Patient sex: F
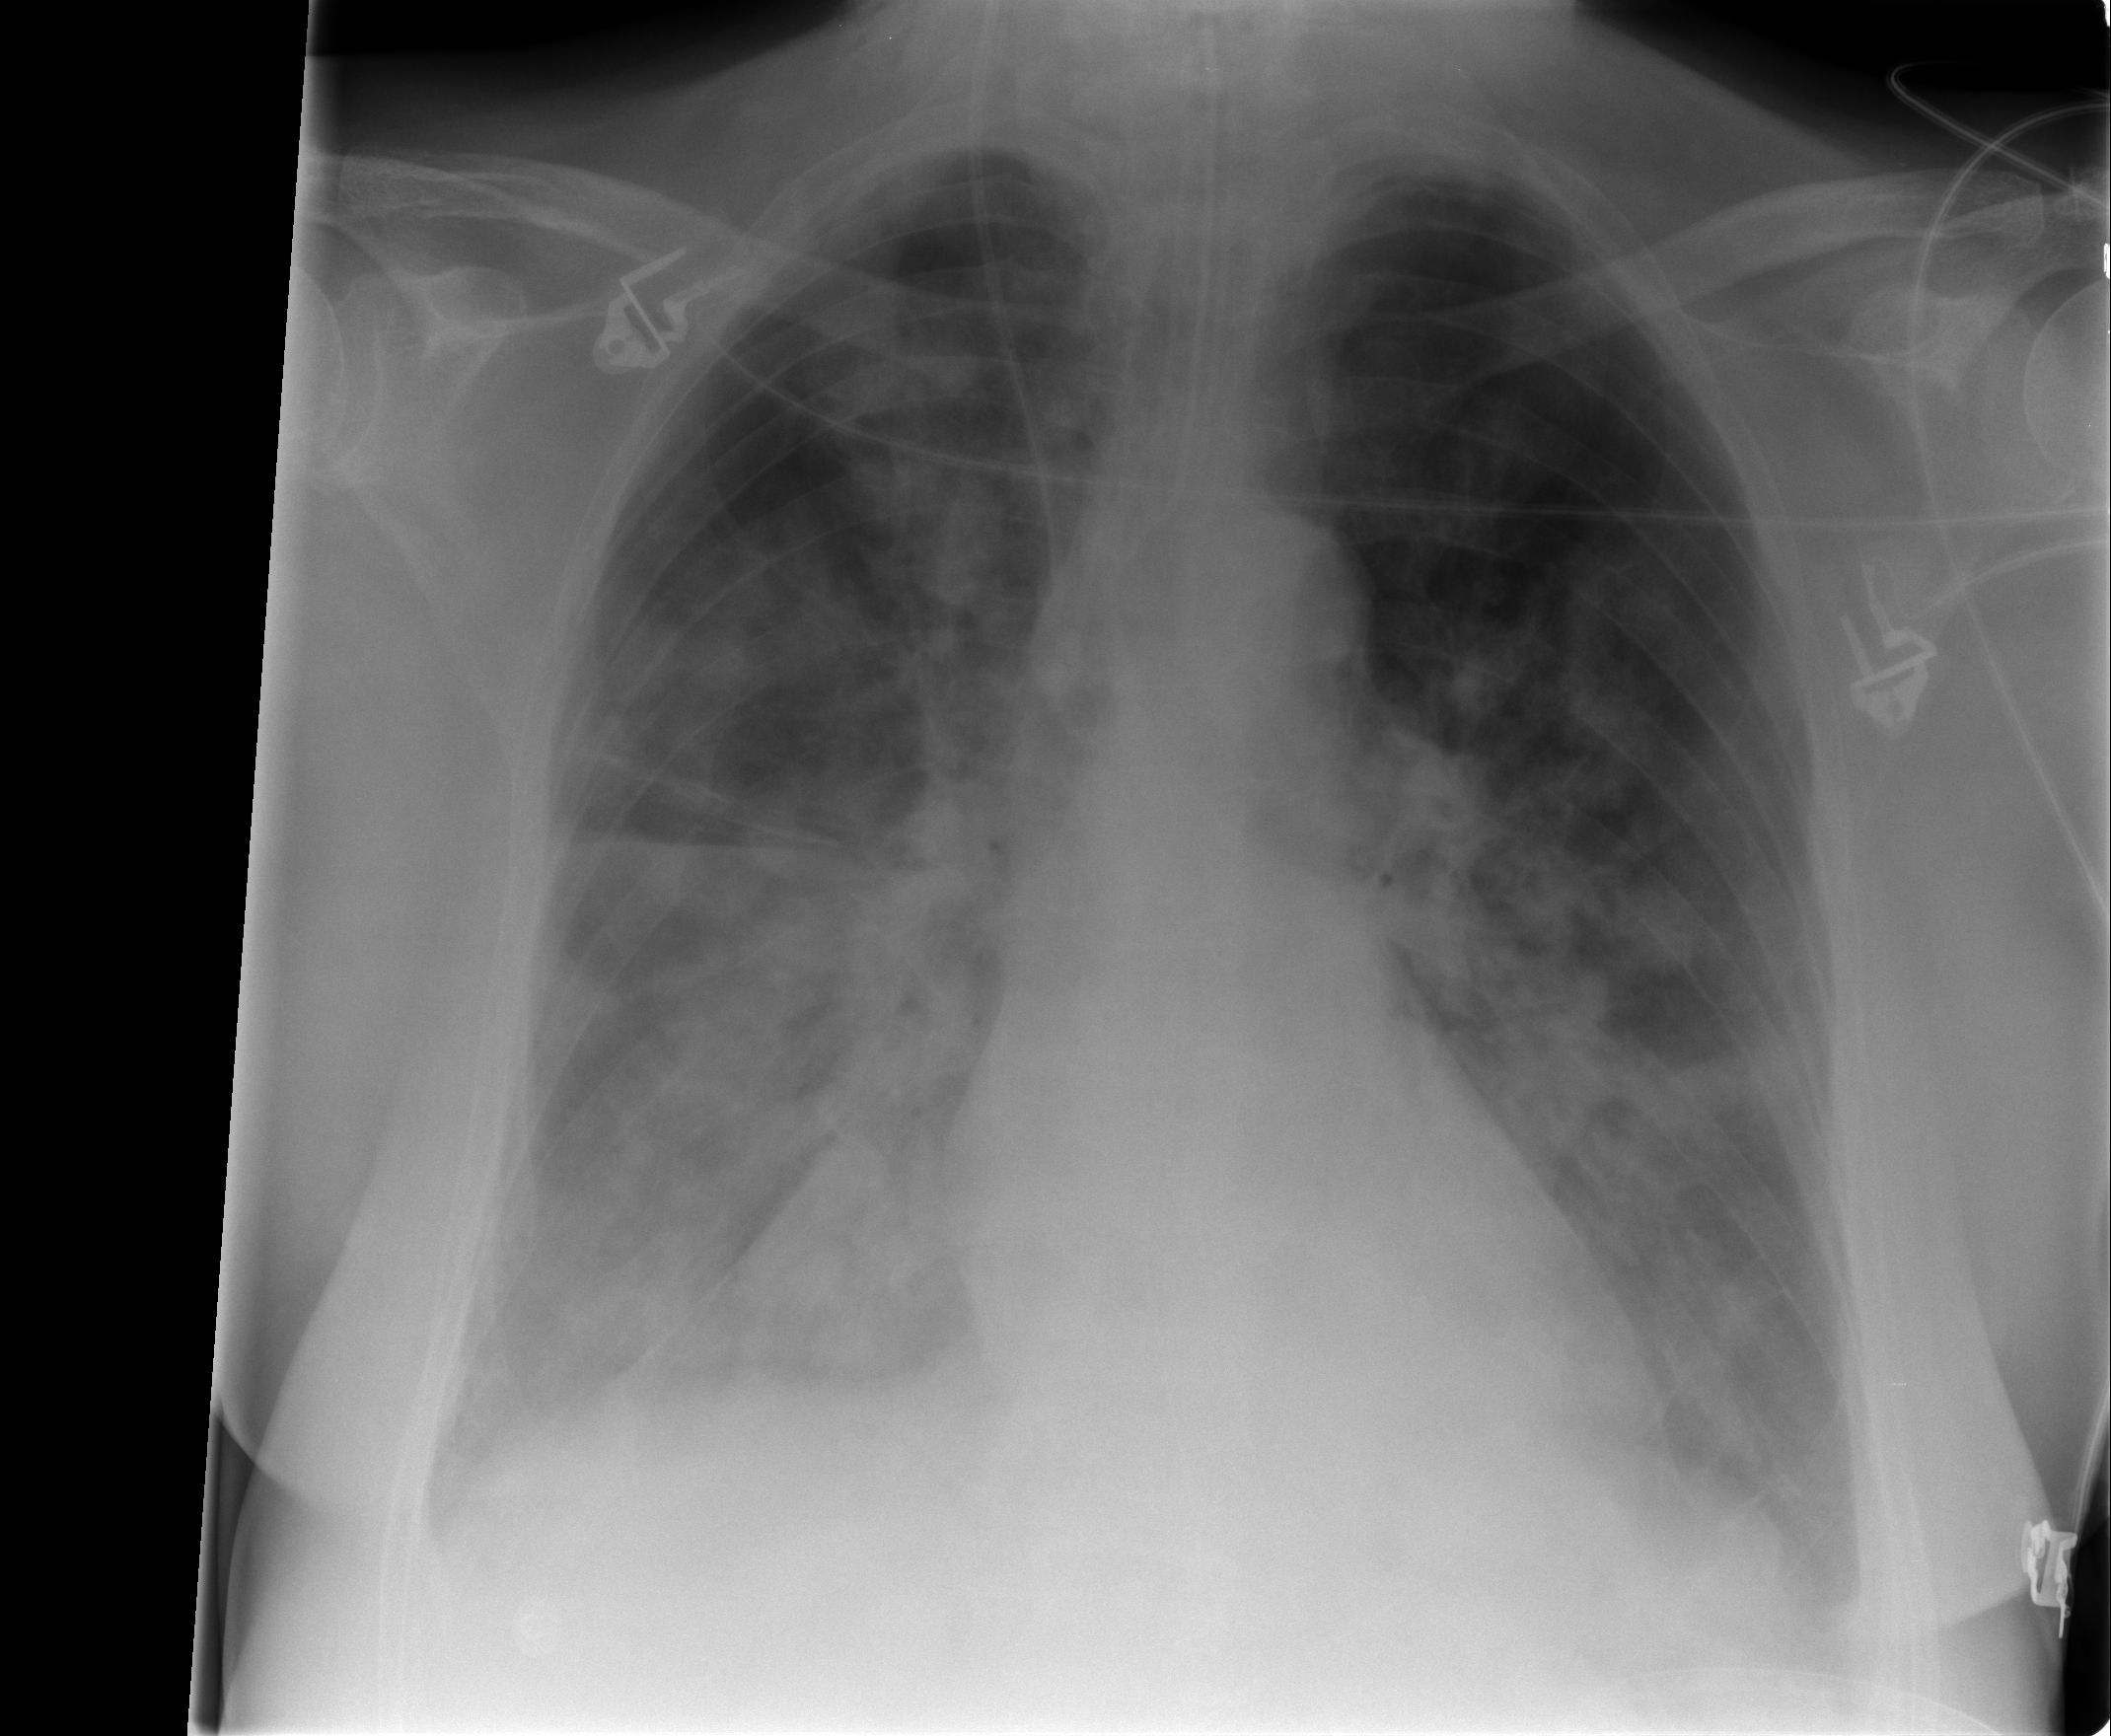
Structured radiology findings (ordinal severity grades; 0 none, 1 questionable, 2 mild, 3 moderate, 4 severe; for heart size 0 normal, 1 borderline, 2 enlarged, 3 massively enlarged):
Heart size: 2
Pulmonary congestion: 1
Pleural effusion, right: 1
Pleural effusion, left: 1
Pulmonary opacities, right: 3
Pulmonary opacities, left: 3
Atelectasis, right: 2
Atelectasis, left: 2